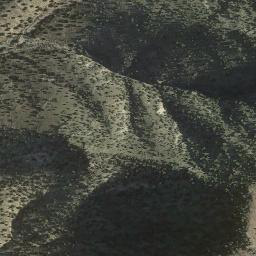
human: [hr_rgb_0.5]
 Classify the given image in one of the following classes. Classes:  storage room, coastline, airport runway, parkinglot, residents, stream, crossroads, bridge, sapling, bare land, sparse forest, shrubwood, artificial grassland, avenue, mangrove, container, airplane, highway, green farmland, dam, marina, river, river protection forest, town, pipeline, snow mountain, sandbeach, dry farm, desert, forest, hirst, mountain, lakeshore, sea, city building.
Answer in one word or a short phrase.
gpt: mountain